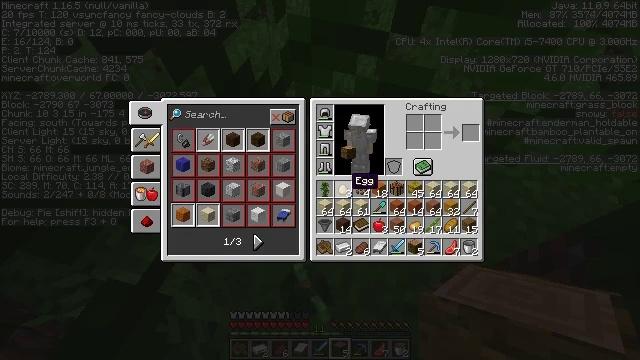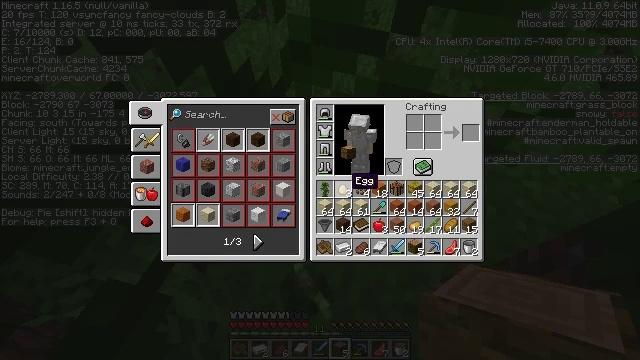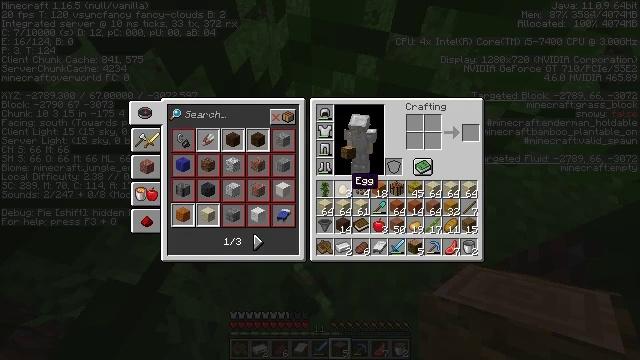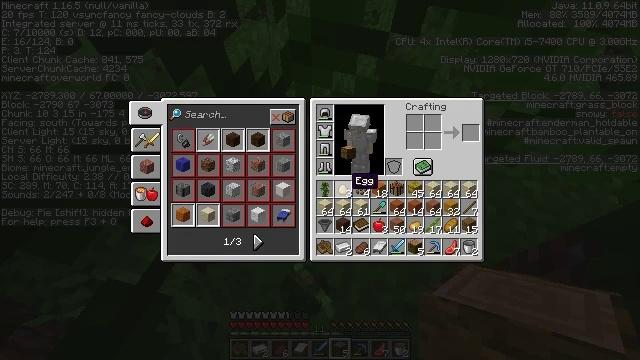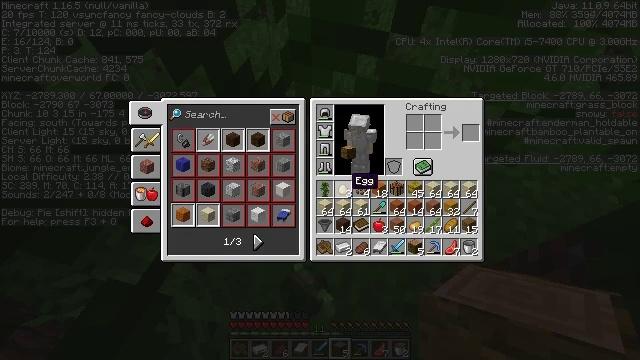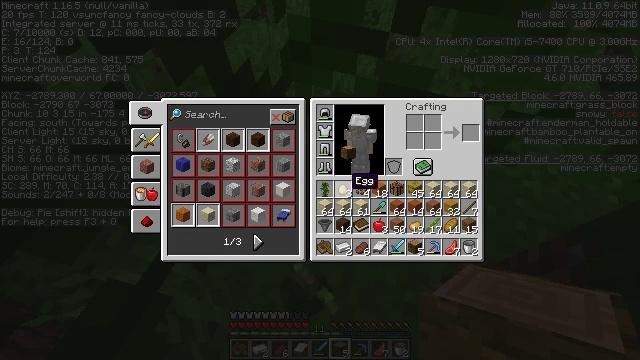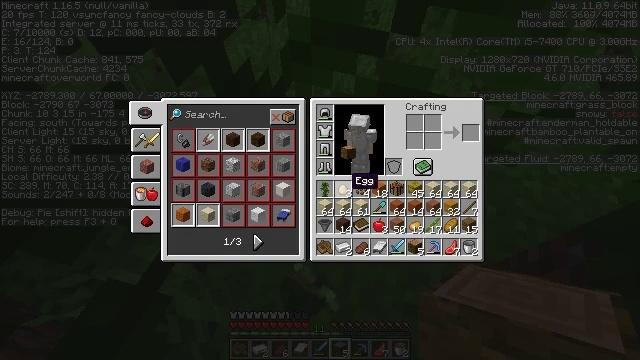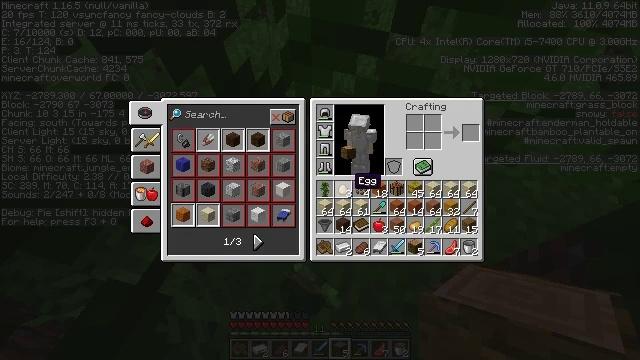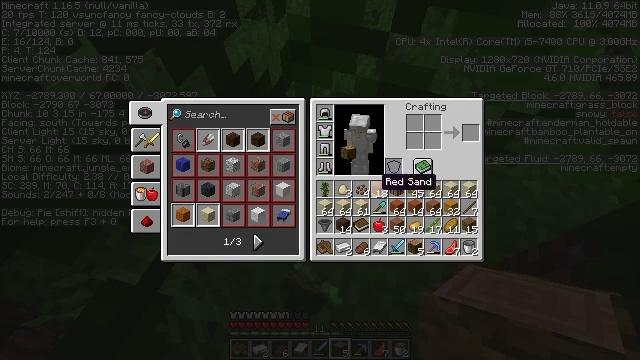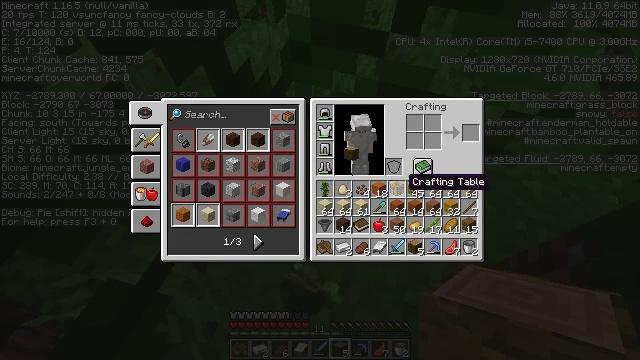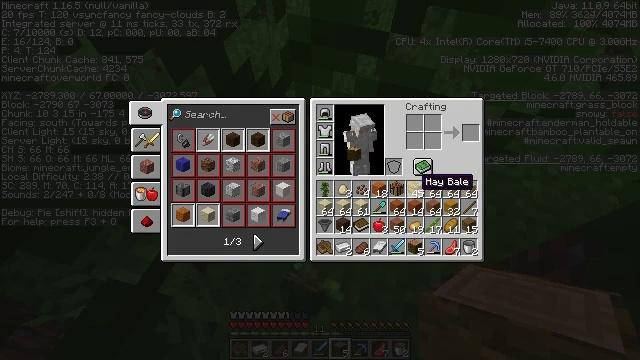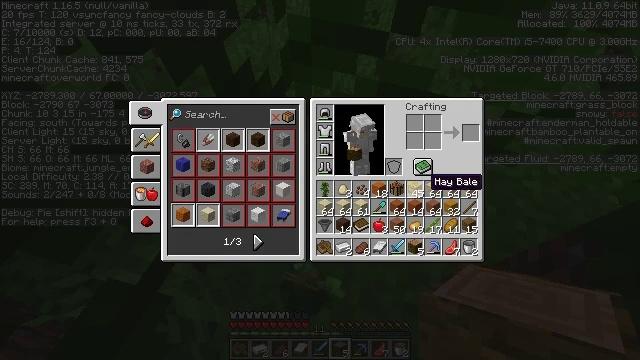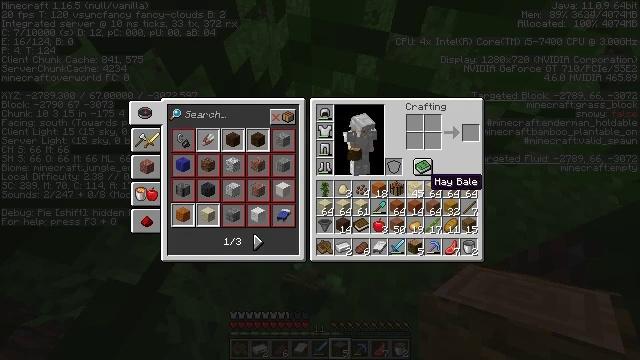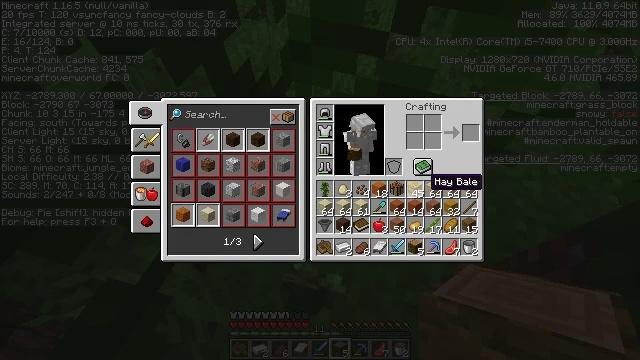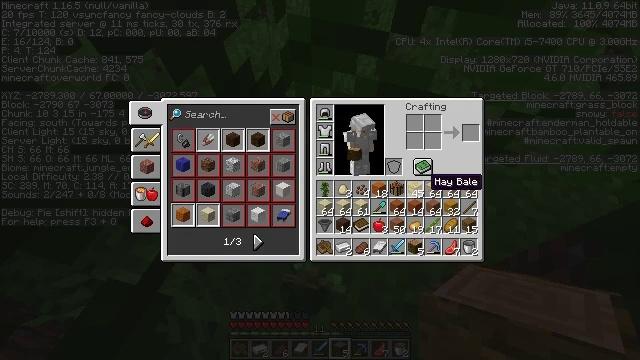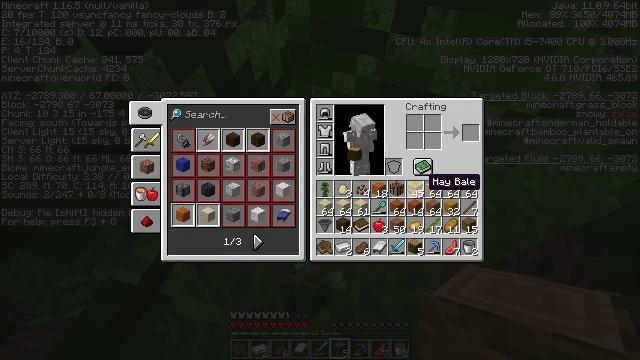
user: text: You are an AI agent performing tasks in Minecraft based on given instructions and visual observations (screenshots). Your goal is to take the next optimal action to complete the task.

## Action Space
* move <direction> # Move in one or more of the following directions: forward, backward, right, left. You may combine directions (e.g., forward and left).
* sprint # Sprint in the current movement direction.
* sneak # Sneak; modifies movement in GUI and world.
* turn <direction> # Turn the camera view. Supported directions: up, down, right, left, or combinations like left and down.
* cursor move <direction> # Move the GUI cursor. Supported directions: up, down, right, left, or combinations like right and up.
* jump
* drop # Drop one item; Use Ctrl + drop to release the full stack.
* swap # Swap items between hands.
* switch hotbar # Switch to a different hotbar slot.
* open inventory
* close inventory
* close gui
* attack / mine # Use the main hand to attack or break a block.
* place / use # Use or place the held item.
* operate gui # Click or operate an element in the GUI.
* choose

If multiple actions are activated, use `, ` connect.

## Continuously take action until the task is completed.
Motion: motion action
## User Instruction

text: Drop a crafting table.
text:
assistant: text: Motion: no_op
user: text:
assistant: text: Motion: no_op
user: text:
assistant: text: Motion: no_op
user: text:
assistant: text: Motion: no_op
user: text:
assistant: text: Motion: no_op
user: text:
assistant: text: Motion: no_op
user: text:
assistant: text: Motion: no_op
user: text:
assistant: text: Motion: turn right
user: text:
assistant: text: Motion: turn right
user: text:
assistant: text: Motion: turn right
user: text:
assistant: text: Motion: turn right
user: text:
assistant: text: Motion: no_op
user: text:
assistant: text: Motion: no_op
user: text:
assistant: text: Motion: no_op
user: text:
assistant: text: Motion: no_op
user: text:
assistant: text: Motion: turn left
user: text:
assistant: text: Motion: no_op
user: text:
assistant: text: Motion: no_op
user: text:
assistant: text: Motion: no_op
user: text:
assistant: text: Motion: no_op
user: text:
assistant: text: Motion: no_op
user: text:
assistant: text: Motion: no_op
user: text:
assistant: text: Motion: no_op
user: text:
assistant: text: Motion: no_op
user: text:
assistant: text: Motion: no_op
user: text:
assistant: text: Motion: no_op
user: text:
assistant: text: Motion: no_op
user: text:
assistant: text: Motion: no_op
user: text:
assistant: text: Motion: attack / mine
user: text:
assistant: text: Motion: turn up, attack / mine